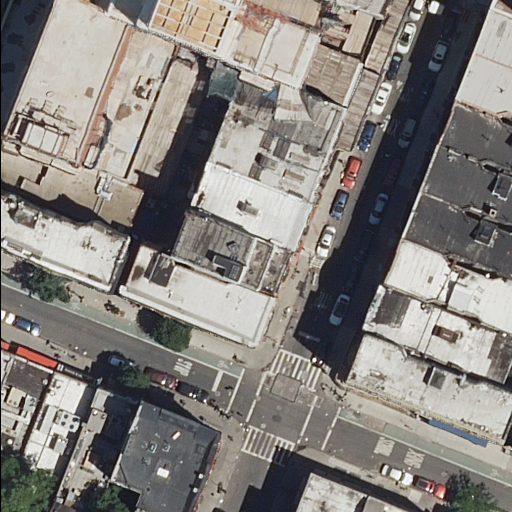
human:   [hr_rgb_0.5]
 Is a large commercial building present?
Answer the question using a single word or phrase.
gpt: no

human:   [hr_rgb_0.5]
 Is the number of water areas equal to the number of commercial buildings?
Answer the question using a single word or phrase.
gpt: yes

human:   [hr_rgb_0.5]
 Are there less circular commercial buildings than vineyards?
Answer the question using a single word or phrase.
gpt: no

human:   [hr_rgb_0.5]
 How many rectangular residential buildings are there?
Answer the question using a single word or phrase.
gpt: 11

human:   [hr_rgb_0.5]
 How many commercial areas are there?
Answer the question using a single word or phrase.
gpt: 0

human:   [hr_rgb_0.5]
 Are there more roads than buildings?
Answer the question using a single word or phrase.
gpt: no

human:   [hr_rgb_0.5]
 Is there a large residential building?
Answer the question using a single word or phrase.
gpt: no

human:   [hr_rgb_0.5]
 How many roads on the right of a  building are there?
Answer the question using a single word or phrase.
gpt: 1

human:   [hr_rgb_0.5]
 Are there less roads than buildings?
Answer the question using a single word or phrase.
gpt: yes

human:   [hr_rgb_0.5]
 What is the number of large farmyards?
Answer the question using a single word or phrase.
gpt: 0

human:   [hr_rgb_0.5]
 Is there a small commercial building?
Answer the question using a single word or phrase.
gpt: no

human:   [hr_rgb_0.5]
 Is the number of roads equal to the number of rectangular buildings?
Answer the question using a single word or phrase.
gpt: no

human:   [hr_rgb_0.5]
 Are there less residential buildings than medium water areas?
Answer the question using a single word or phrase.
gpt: no

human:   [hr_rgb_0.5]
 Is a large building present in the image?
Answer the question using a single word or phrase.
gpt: yes

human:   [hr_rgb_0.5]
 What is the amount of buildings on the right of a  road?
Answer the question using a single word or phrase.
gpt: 9

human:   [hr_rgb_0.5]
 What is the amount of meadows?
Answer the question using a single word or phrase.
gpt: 0

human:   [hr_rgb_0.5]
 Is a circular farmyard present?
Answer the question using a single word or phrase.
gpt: no

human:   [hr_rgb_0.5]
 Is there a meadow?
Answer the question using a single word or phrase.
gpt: no

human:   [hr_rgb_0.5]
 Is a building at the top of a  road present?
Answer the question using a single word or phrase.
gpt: yes

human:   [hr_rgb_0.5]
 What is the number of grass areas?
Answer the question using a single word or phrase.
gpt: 0

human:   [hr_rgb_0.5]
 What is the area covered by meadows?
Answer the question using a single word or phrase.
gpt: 0m2

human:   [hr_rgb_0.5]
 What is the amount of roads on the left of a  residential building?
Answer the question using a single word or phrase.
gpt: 1

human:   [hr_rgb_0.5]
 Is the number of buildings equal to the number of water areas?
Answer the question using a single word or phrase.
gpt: no

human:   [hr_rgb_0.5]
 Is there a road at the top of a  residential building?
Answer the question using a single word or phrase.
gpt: yes

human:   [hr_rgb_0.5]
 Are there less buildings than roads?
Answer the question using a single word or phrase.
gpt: no

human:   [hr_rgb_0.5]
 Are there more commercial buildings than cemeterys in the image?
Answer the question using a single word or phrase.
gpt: no

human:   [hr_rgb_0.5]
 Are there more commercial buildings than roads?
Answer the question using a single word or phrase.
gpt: no

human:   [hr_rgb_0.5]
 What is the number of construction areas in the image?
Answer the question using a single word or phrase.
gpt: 0

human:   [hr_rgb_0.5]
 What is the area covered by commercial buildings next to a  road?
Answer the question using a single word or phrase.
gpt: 0m2

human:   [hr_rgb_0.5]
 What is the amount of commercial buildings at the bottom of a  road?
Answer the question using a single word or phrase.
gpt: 0

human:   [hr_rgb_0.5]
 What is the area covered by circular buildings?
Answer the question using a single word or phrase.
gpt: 0m2

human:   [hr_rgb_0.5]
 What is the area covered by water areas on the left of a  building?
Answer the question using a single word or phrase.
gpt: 0m2

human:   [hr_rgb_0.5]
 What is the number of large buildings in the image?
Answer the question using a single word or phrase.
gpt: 1

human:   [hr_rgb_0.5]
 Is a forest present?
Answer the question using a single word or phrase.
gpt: no

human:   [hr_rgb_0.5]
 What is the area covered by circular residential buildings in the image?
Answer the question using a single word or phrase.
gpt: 0m2

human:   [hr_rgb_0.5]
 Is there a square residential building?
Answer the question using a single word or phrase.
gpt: no